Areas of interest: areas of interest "Business office"
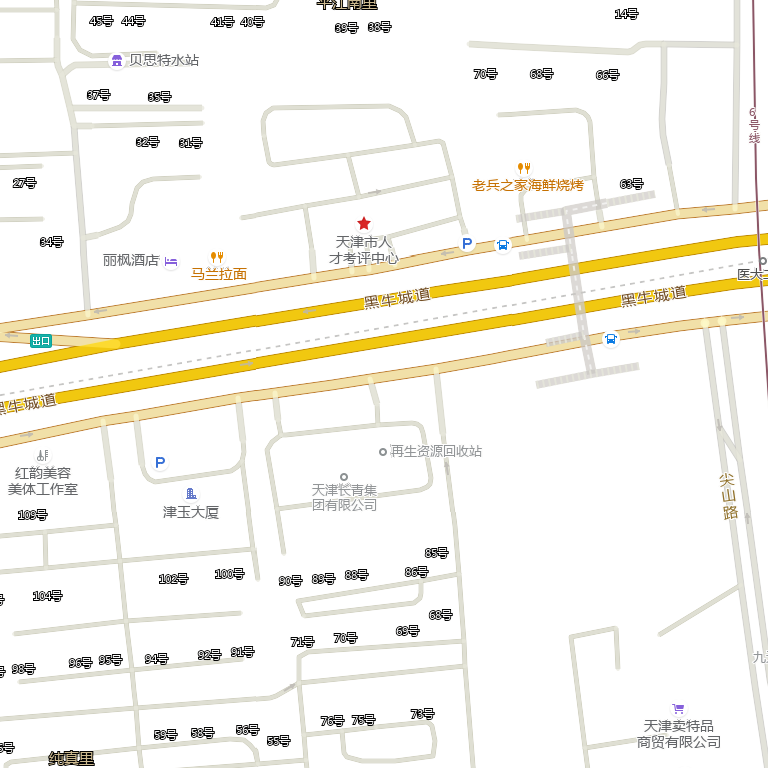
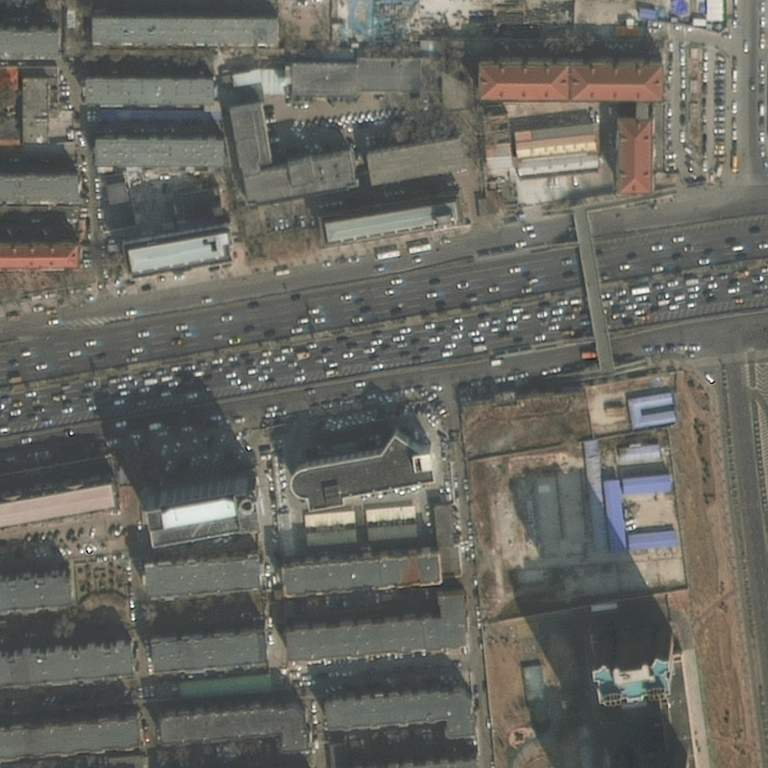